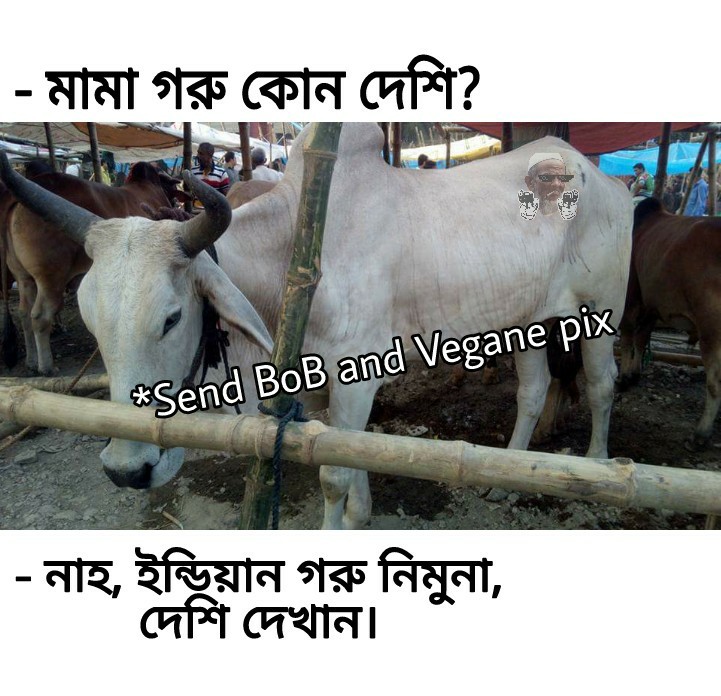
Caption: মামা গরু কোন দেশি ? *Send BoB and Vegane pix   -নাহ, ইন্ডিয়ান গরু নিমুনা , দেশি দেখান ।
Label: hate